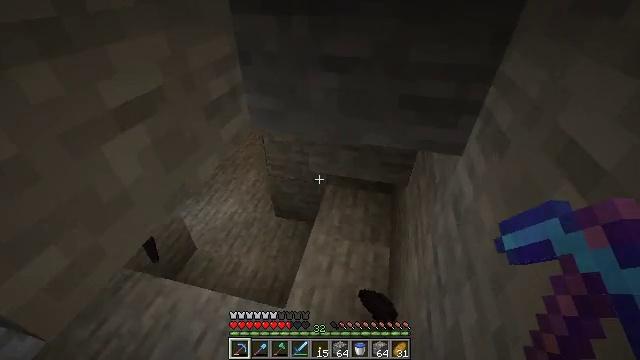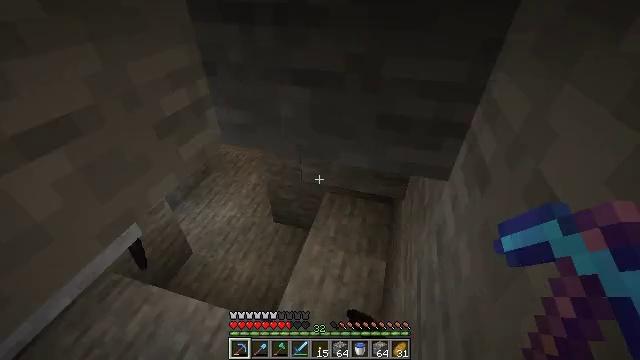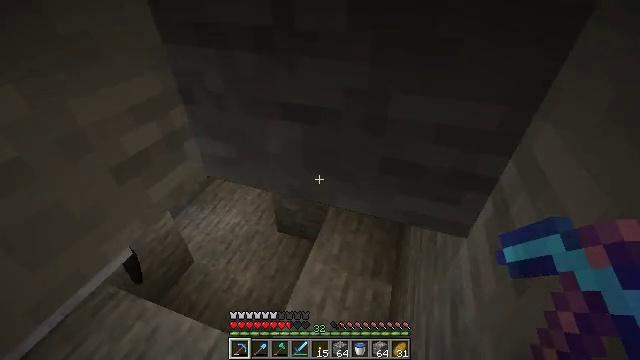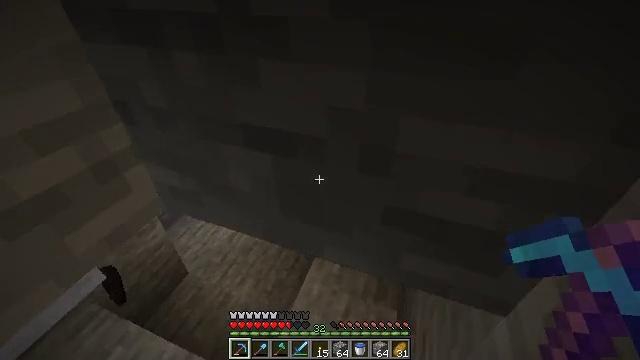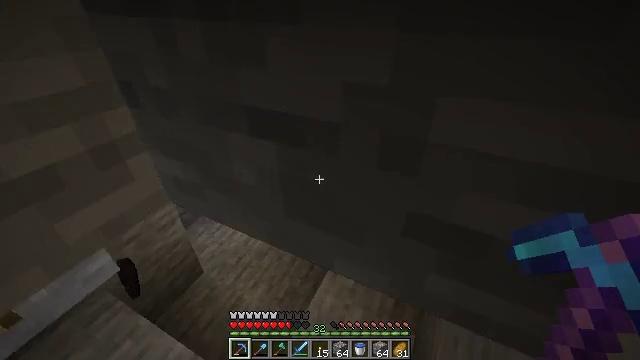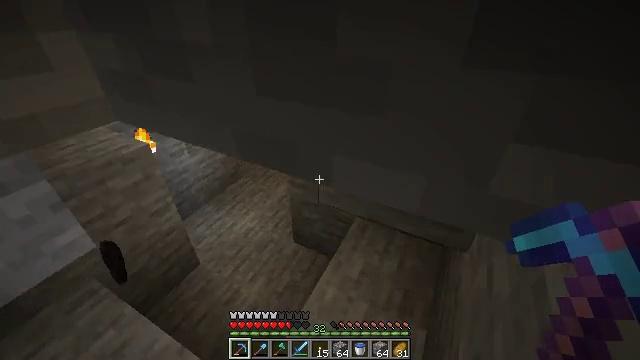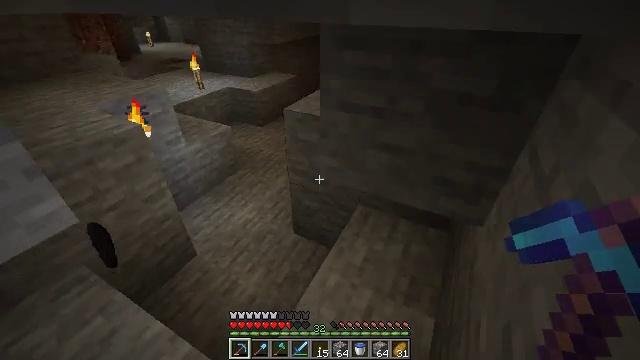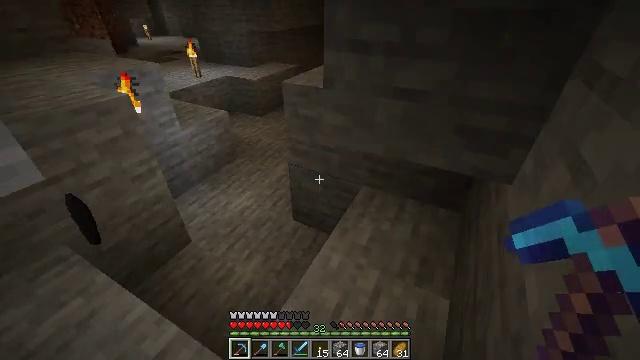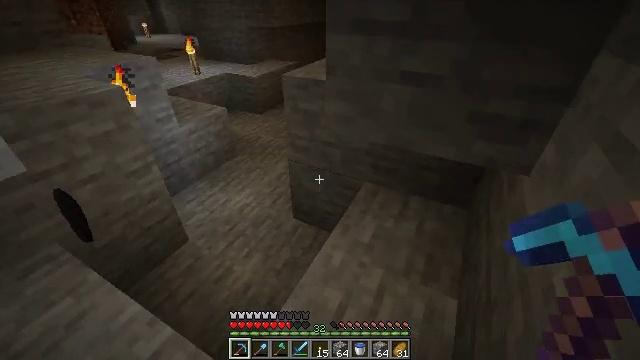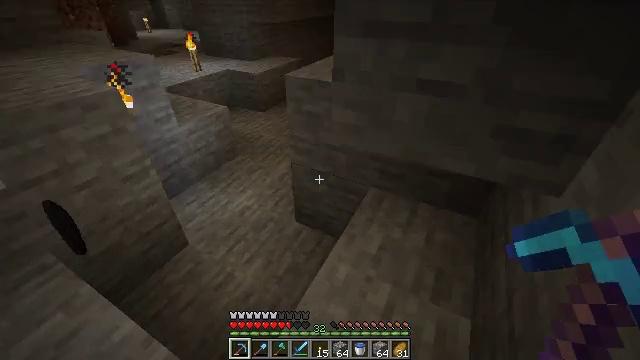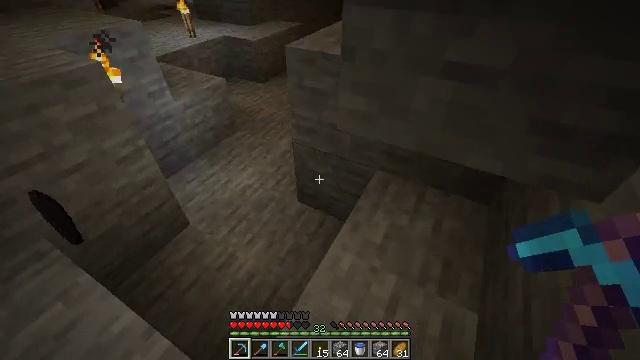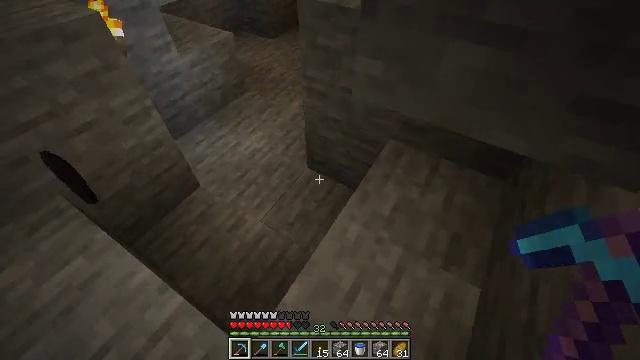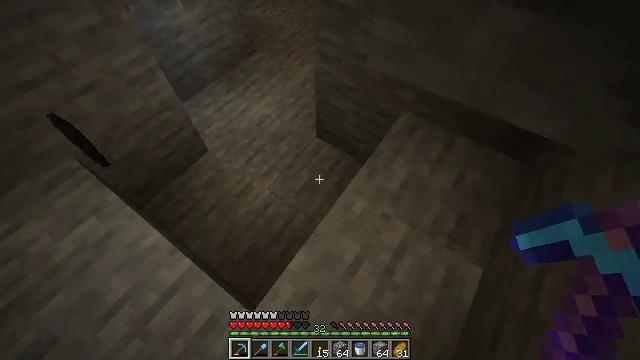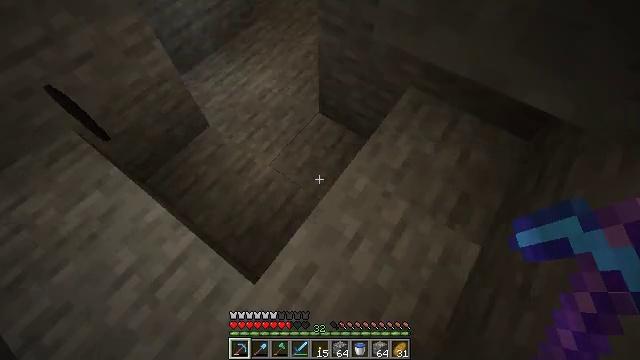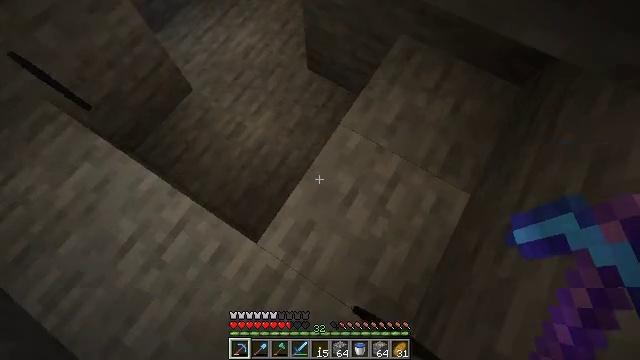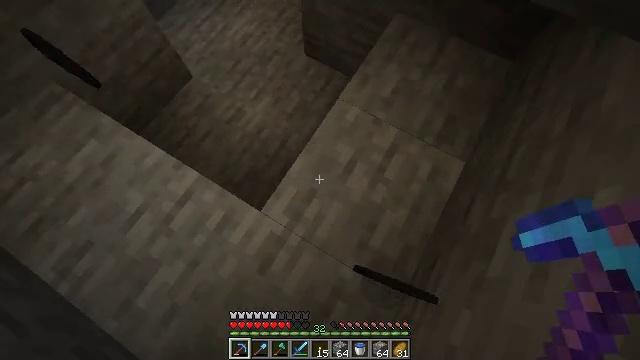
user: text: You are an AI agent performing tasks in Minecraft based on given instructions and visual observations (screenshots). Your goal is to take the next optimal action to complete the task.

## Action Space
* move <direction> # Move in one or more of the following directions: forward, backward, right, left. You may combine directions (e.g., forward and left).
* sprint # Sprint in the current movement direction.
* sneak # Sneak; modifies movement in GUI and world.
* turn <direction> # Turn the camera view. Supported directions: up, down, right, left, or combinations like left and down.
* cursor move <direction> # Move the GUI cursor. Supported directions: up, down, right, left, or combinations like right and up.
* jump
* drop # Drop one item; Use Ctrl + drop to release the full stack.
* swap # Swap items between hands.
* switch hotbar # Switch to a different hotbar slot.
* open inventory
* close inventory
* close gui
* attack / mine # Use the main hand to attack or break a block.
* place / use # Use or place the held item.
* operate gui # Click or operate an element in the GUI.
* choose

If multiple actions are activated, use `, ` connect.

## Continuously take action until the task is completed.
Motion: motion action
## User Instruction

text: Drop acacia planks.
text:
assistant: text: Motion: move forward and move right, turn left
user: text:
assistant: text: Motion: move forward and move right, turn left
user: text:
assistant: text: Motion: move forward and move right, turn left
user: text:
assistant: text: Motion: move forward and move right, turn left and up
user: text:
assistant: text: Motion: move forward, turn left
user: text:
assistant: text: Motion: move forward
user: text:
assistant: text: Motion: move forward
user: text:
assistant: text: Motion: move forward
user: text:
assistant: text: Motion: move forward
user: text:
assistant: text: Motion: turn down
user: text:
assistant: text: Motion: turn left and down
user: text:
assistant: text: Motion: turn left and down
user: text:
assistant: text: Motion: turn down
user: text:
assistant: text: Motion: move back, turn right and down
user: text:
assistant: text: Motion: move back, turn right
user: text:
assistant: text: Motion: move back
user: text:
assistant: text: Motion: no_op
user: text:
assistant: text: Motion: turn up
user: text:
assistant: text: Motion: turn left and up
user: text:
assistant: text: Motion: move forward, turn left and up
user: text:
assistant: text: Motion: move forward, turn left and up
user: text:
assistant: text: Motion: move forward, turn left and up
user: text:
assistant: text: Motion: turn left and up
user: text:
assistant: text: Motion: turn left
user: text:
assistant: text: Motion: turn left, open inventory
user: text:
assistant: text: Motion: open inventory
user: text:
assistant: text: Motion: open inventory
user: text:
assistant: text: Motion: cursor move right, open inventory
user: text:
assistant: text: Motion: cursor move right and down
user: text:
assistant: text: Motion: cursor move right